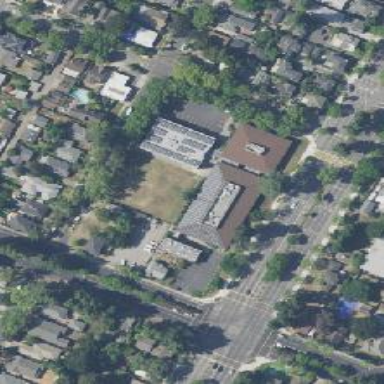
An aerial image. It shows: School.